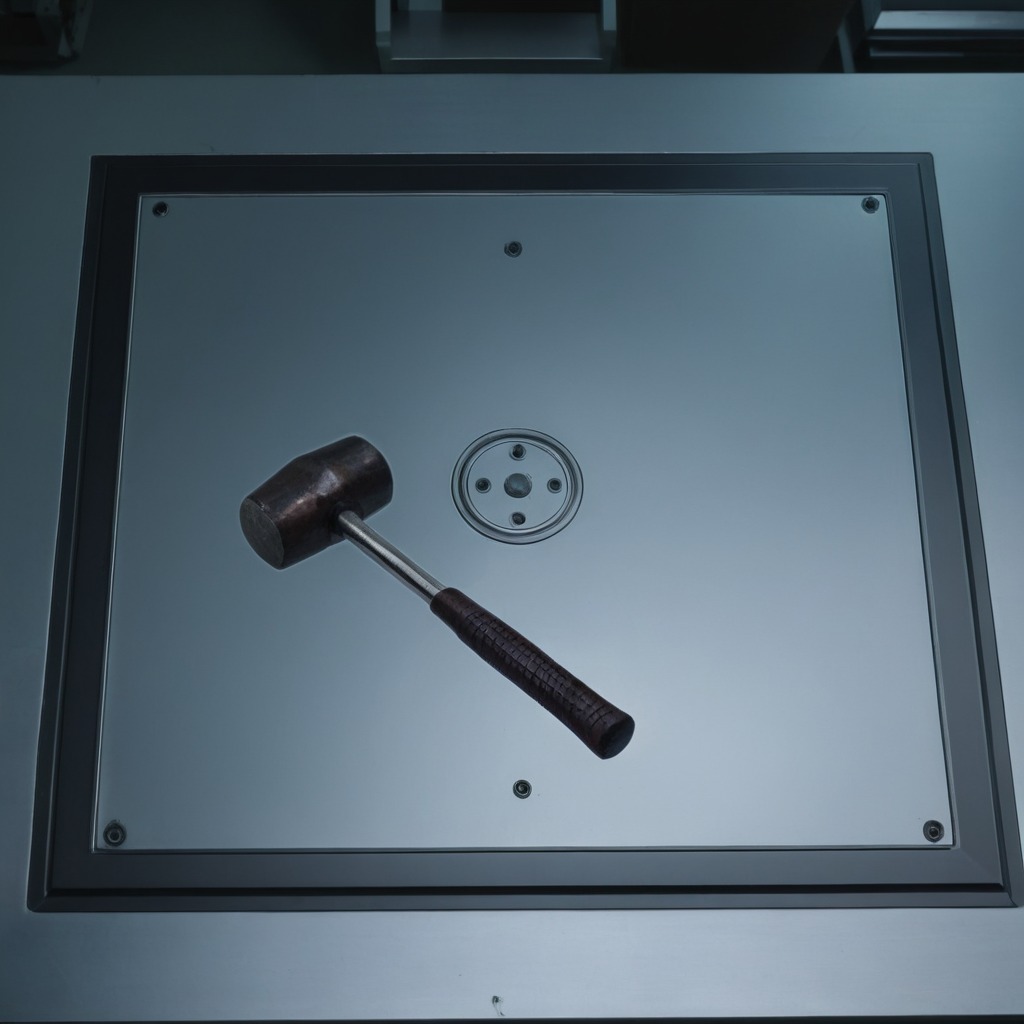
A hammer is lying on the metal table in a machine shop under fluorescent lights.